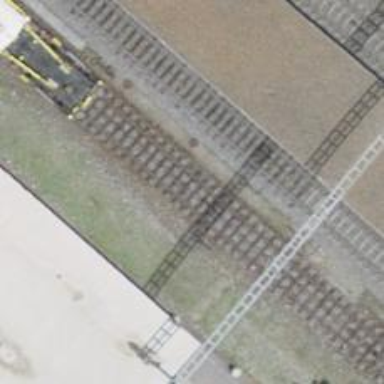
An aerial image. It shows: Stop position for public transport on the railway.